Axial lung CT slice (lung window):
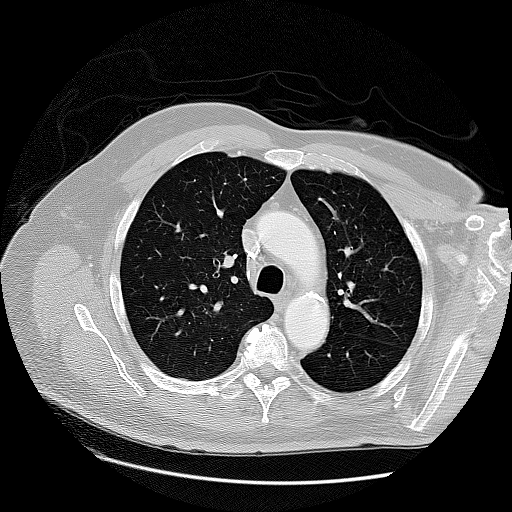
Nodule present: no